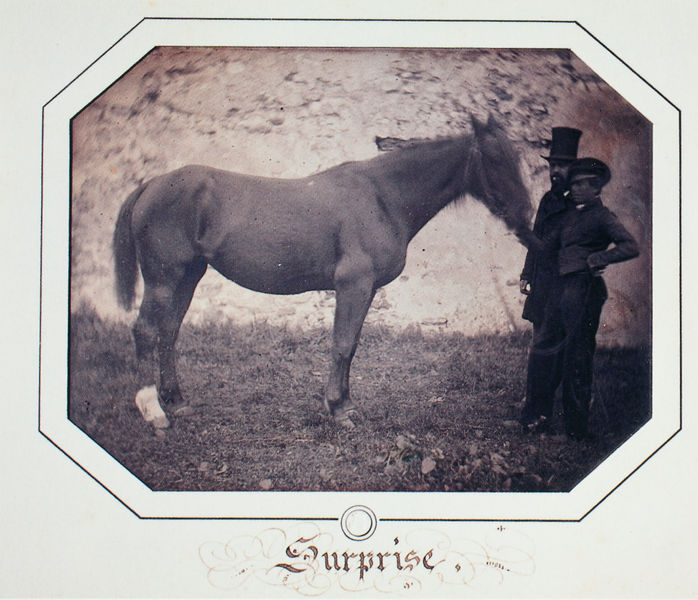
Titel: Cheval surprise; Pferd Überraschung
Künstler: Louis-Auguste Bisson
Institution: Privatsammlung
Schlagwörter: gemälde, kopf, mann, weiß, hut, männer, profil, schwarz, gras, wiese, zylinder, alt, jacke, kappe, mütze, wand, stehen, bild, stehend, ohren, pferd, huf, mähne, bein, zwei, leine, mauer, koppel, rauchen, zigarre, aufrecht, junge, foto, fotografie, schwarz weiß, uniform, untersuchung, buschig, zigarette, stute, graustufen, fotographie, fessel, überraschung, schwazr, 1890, surprise, tofographie, zuchtpferd, zylinder# männer